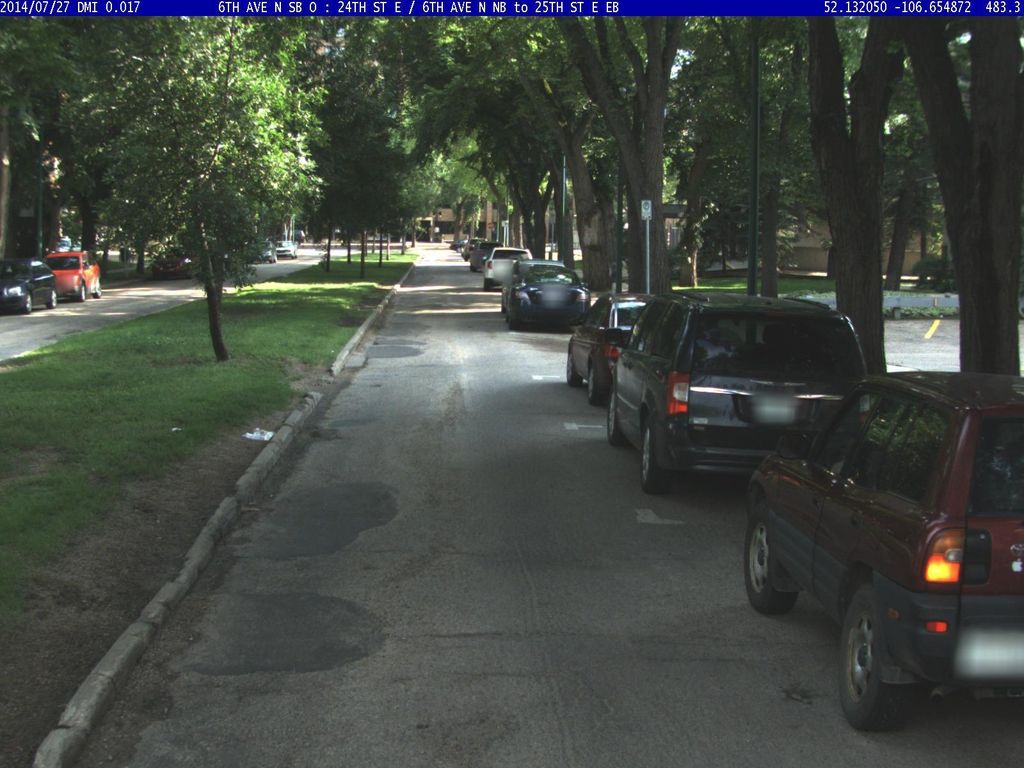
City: saskatoon